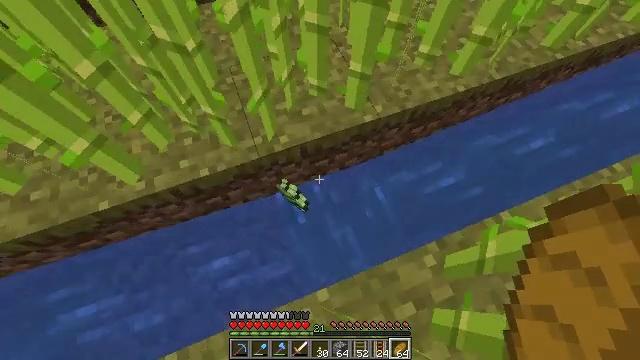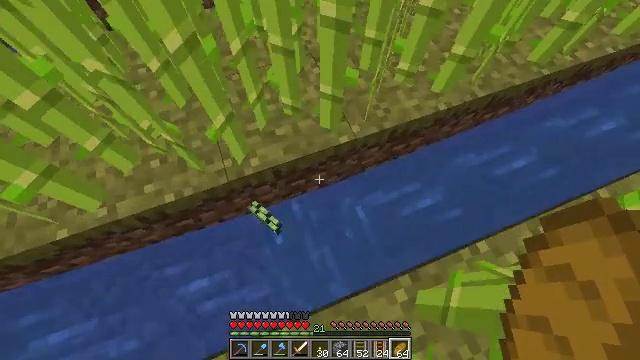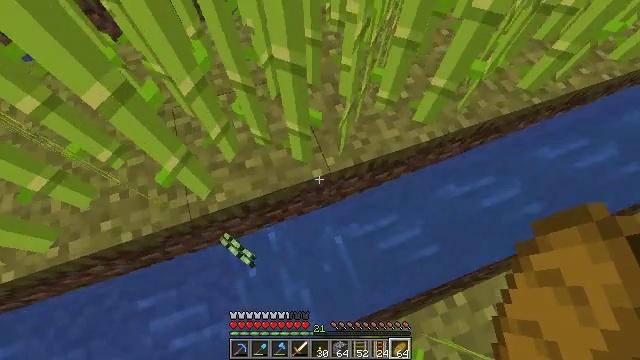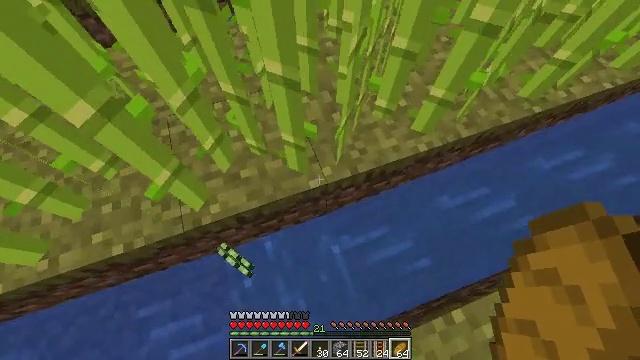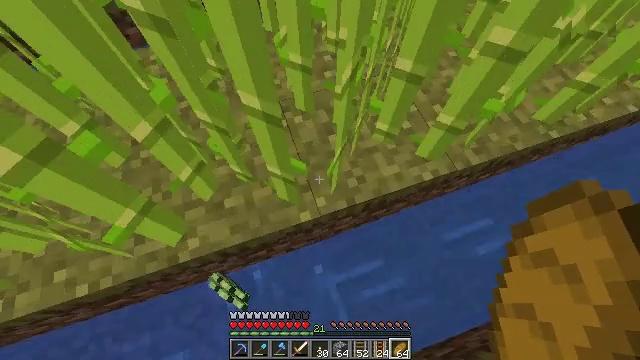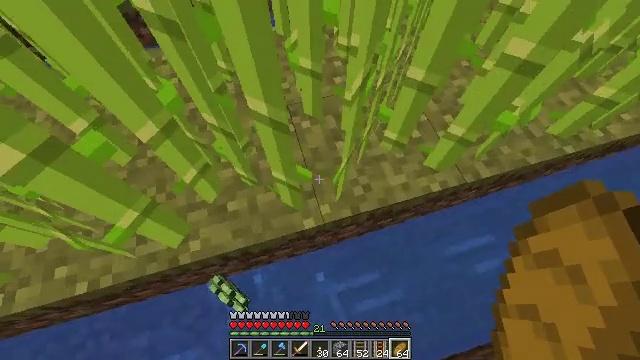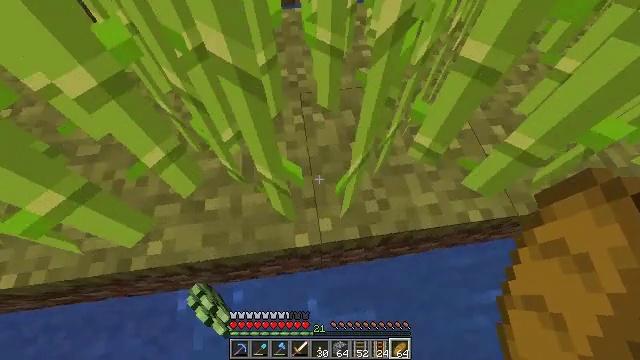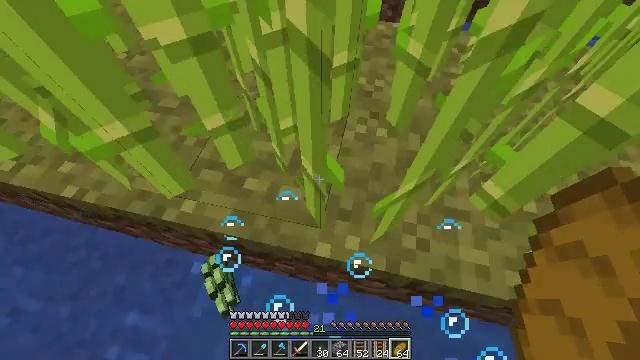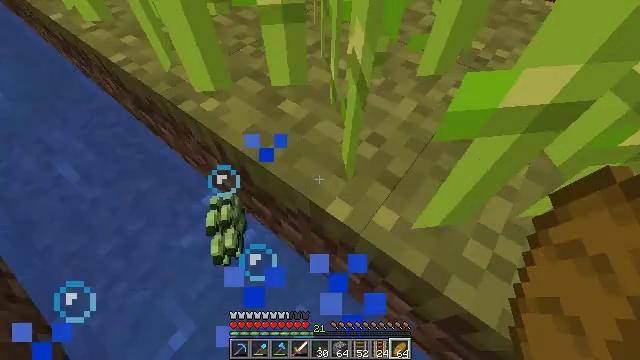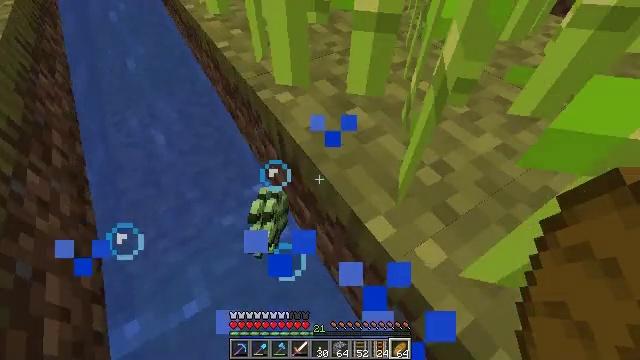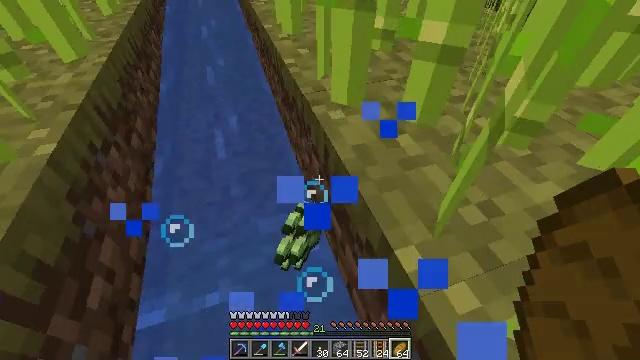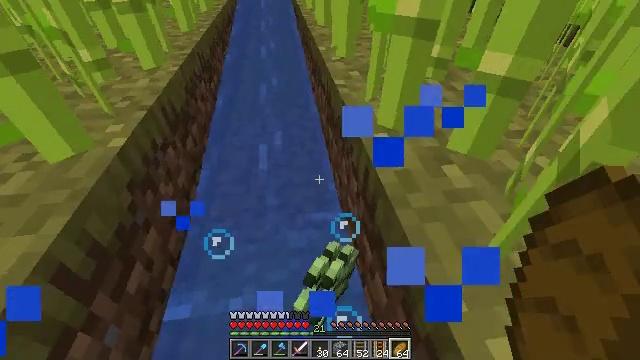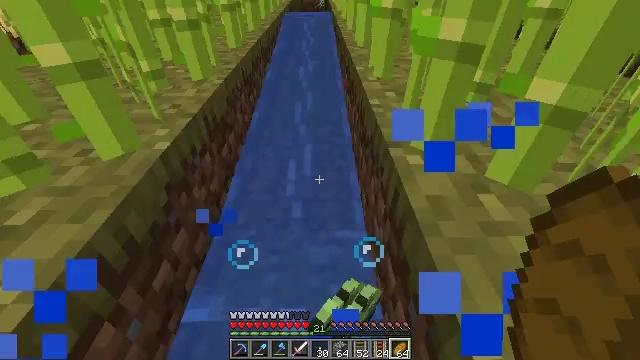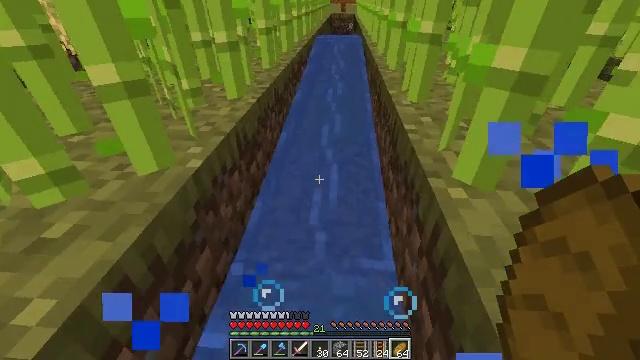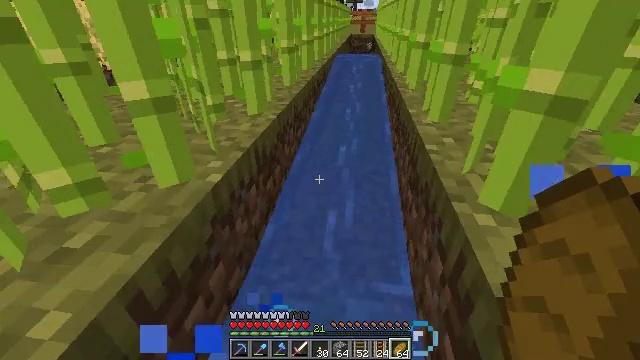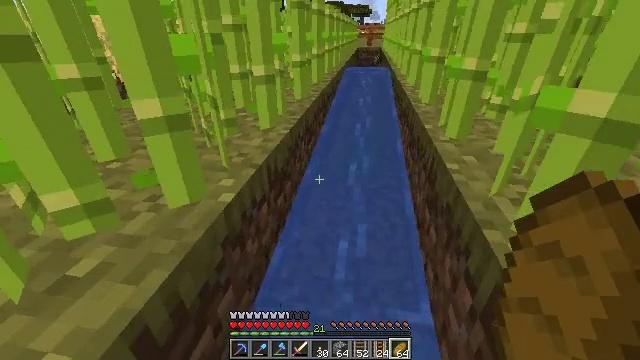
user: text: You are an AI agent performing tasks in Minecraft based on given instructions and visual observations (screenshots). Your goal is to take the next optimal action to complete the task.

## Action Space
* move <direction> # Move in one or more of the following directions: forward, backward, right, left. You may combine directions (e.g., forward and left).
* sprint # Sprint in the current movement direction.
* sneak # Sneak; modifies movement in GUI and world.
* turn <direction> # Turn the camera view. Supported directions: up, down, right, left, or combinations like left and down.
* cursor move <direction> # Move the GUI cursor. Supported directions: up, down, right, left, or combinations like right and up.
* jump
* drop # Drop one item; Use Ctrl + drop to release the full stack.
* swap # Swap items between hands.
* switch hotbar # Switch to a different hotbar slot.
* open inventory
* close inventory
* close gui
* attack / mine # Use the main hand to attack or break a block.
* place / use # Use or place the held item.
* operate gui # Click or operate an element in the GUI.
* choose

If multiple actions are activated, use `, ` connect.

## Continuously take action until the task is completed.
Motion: motion action
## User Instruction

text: Harvest sugar cane from the plant.
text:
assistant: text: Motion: move forward and move right
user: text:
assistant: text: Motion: move forward
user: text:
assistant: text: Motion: move forward
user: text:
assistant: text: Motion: move forward, turn left
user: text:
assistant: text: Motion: move forward and move right, turn left
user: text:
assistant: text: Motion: move forward and move right, turn left and up
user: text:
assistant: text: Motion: move forward and move right, turn left and up
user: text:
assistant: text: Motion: move forward, turn left and up
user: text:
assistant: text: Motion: move forward, turn left and up
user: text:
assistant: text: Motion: move forward and move left, turn left and up
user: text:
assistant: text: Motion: move forward and move left, turn left and up
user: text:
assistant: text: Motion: move forward and move left, turn left and up
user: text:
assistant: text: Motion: move forward and move left, turn left and up
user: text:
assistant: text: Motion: move forward and move left, turn left and up
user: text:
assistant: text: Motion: move forward and move left, turn left and up
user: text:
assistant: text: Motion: move forward, turn left and up, jump
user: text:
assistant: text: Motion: move forward, turn left and up, jump
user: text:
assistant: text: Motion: move forward, turn left and up, jump
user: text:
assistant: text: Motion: move forward, turn left and up, jump
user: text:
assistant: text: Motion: move forward, turn left and up, jump
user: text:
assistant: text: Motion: move forward, jump
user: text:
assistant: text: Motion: move forward and move left, jump
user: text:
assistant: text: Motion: move forward and move left, jump
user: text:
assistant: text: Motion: move forward and move left, turn right, jump
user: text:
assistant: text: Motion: move forward and move left, turn right, jump
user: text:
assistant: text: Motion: move forward and move left, turn right and down, jump
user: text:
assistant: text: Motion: move forward, turn right
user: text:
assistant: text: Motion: move forward, turn right
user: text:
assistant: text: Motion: move forward, turn right
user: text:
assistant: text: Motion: move forward, sprint, turn right